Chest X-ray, AP view. Patient: 47 years old, sex M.
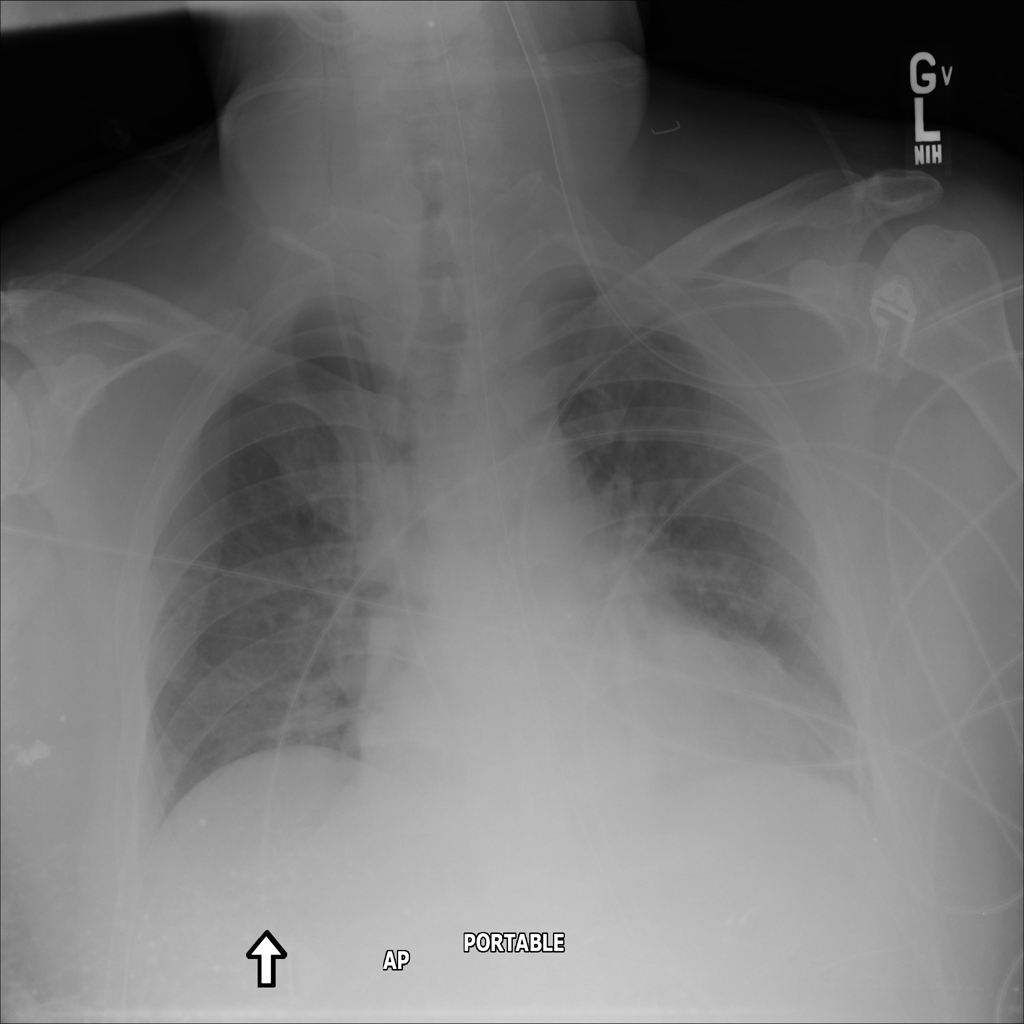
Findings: Pneumothorax